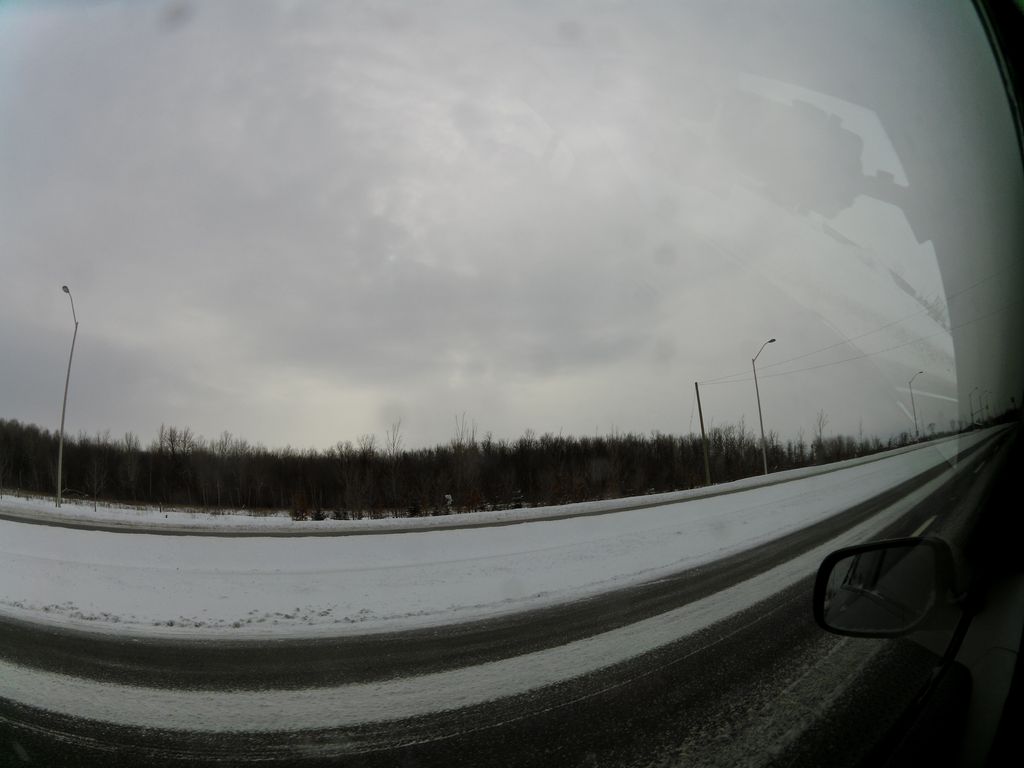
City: ottawa-gatineau